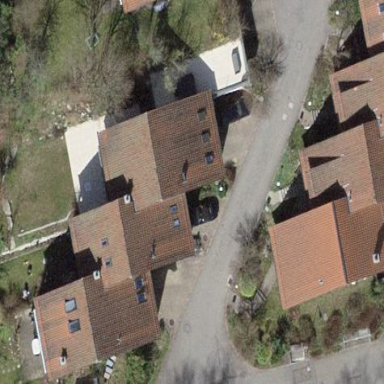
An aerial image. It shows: Residential building.